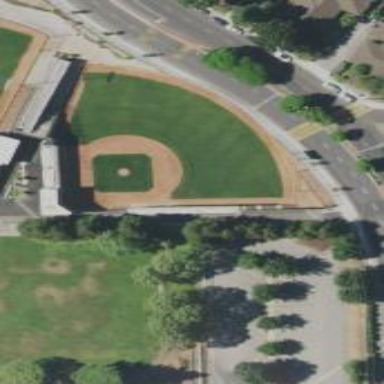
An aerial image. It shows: Baseball pitch for leisure and sports activities.